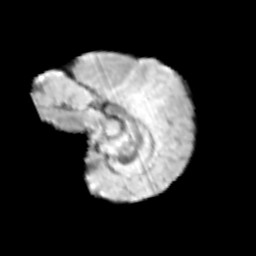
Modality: T2w
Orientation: sagittal
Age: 10
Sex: male
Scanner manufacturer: siemens
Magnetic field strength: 3 T
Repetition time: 3.8 s
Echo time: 0.07 s